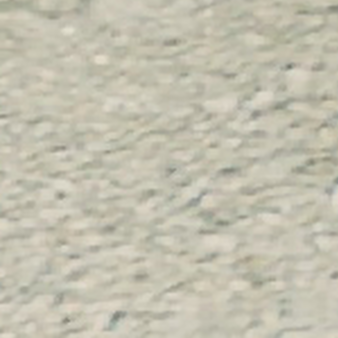
Label: other